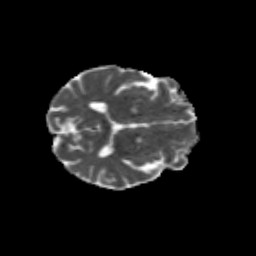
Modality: MD
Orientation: axial
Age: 59
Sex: male
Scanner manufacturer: siemens
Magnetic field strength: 3 T
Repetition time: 4.71 s
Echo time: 0.0906 s